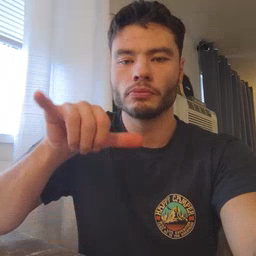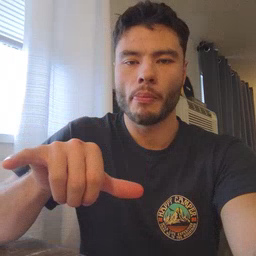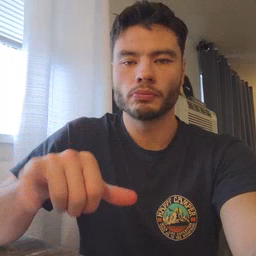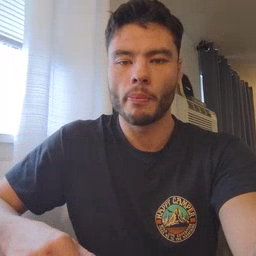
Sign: stay